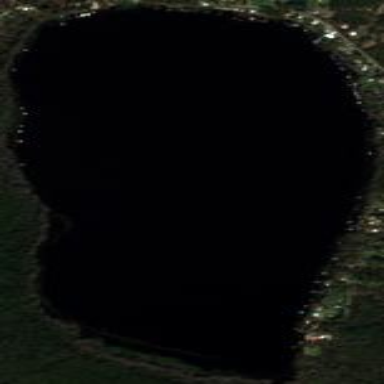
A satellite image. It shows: Beautiful lake surrounded by nature.